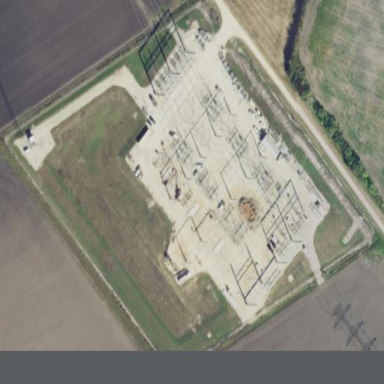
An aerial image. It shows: Fenced power substation at the transmission level.